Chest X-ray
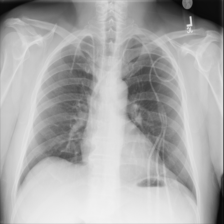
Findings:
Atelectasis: negative
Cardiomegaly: negative
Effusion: negative
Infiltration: negative
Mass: negative
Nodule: negative
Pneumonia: negative
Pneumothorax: negative
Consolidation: negative
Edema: negative
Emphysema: negative
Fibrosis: negative
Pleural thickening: negative
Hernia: negative